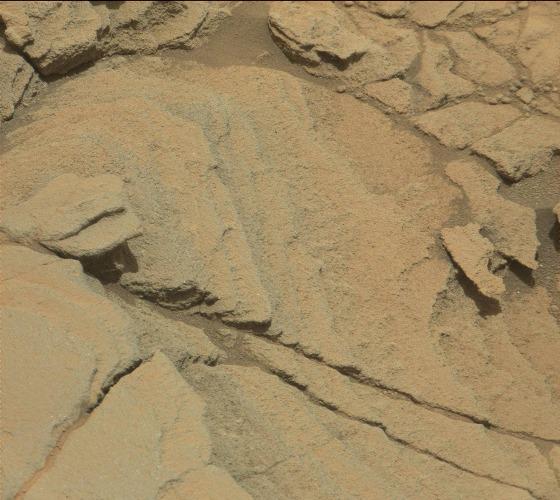
Terrain classes present: Bedrock, Gravel / Sand / Soil, Shadow